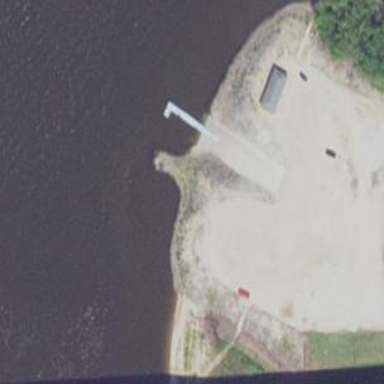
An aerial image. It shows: Slipway on service road for leisure land activities.